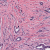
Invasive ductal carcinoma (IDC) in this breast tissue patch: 1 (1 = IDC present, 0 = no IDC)